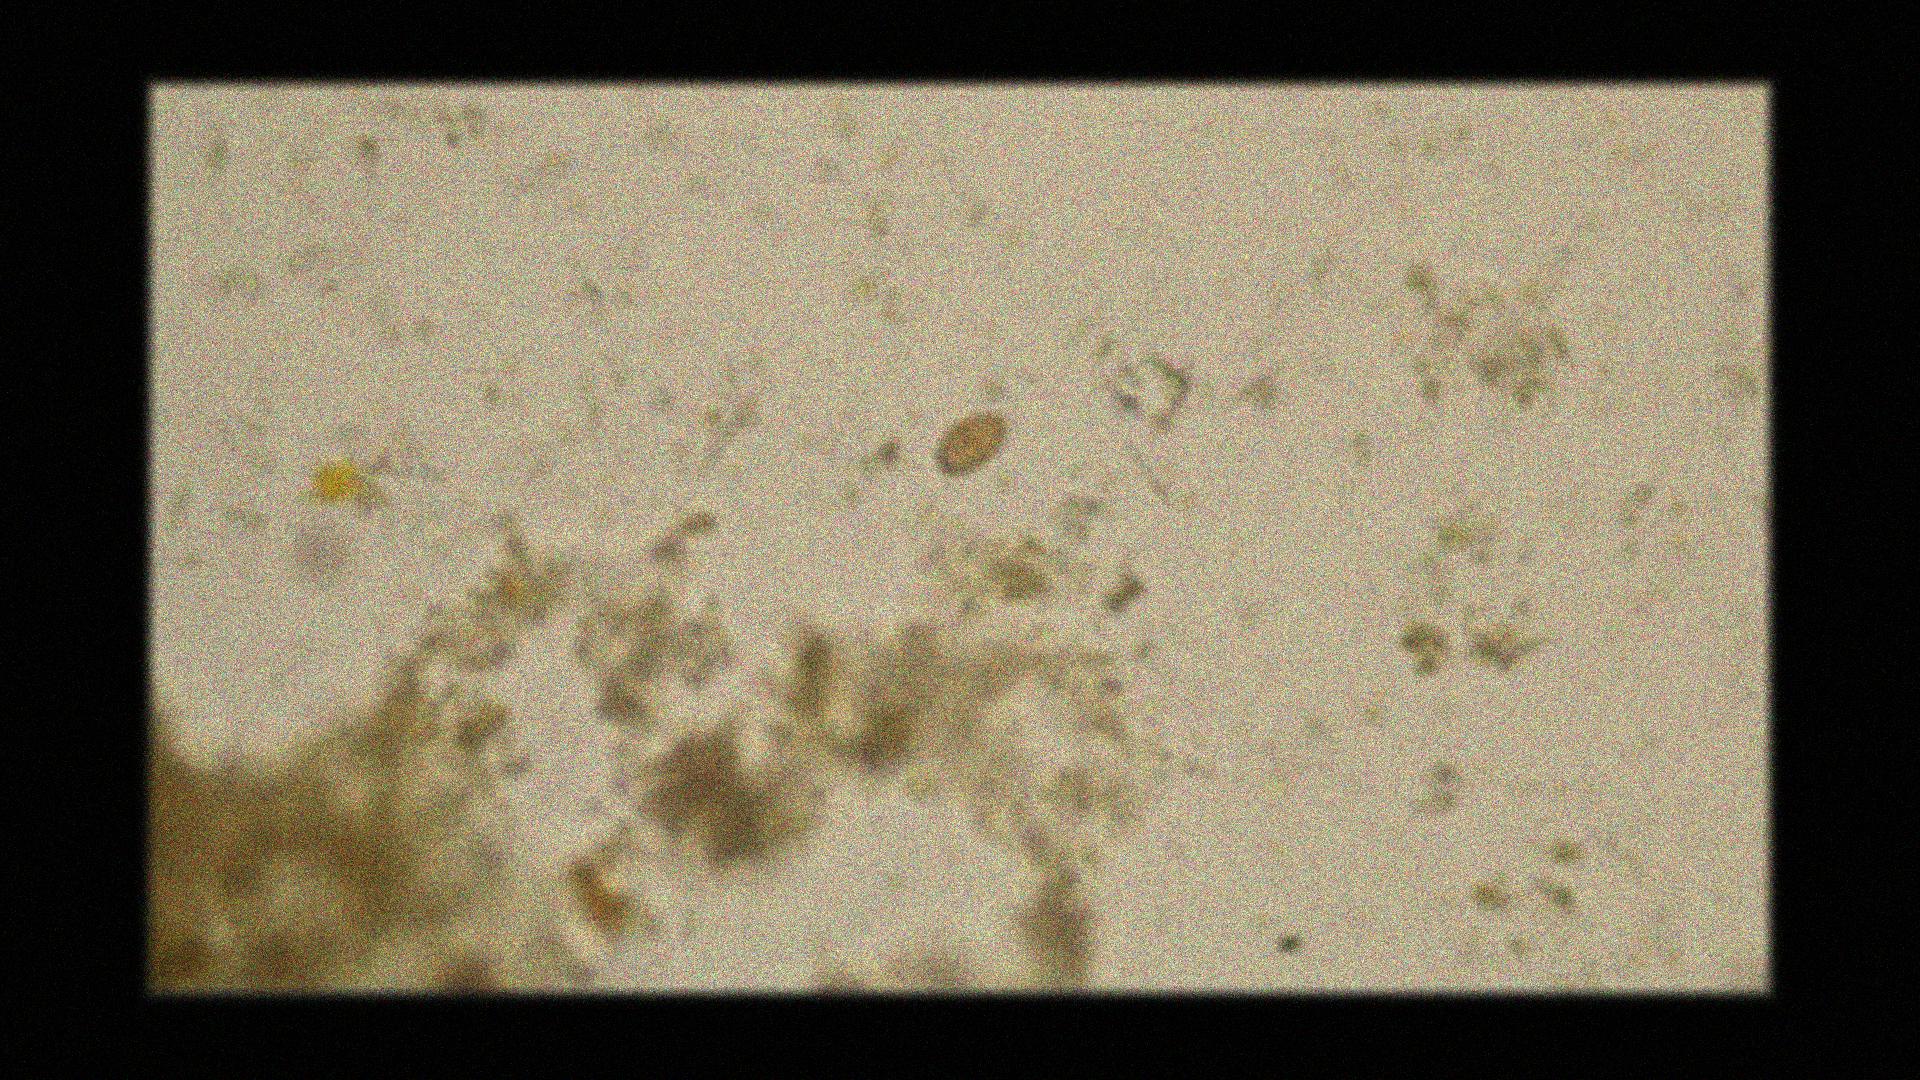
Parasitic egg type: Opisthorchis viverrine